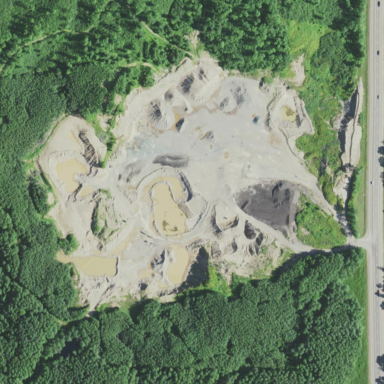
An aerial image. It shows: Quarry area.